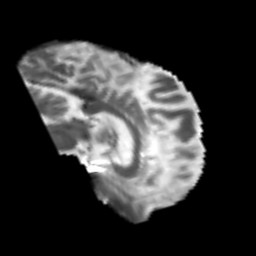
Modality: T2w
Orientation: sagittal
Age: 66
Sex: male
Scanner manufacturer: siemens
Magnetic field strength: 3 T
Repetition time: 4.999 s
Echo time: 0.07946 s